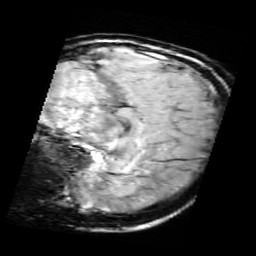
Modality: SWI
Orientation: sagittal
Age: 11
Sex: male
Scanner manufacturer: siemens
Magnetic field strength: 3 T
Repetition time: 0.027 s
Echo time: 0.02 s